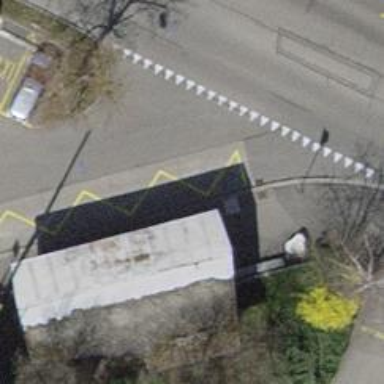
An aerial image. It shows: Bus stop with platform for public transport.